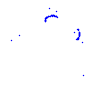
Particle: kaon